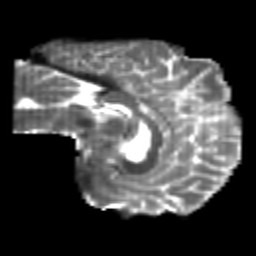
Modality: T2w
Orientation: sagittal
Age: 25
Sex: male
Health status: healthy
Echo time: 0.074 s